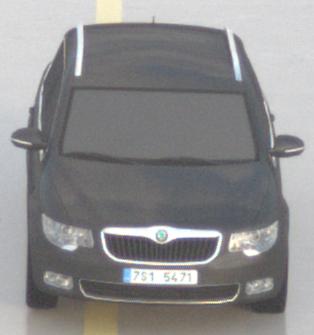
Make: Skoda
Model: Superb Combi 1.4 TSI
Detailed model: Superb (II) Combi
Model produced from: 2010/01
Model produced until: 2011/10
Doors: 5
Color: gray
Road condition: wet road
Daytime: sunrise or sunset
Contrast: low contrast